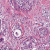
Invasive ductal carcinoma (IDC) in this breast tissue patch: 1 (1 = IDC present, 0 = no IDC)